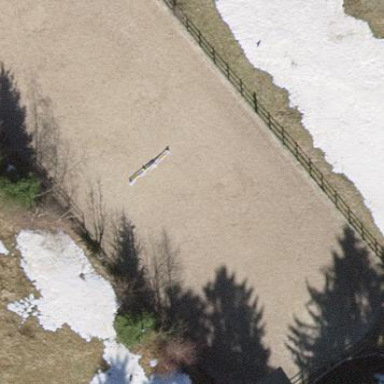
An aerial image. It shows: Equestrian pitch for leisure land activities.